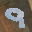
Label: 9